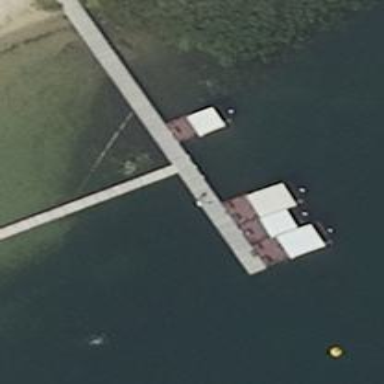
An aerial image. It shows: Man-made pier.